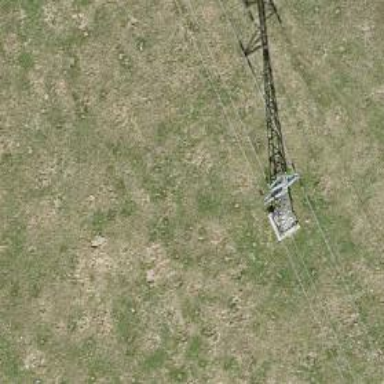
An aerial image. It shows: Lattice structure tower used for power distribution.